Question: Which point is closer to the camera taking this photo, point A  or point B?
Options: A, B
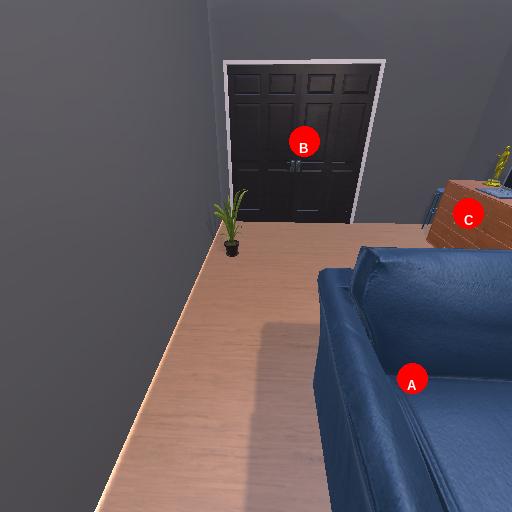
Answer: A